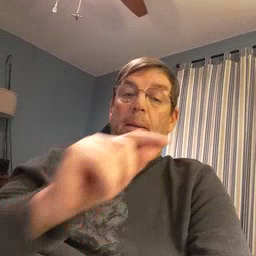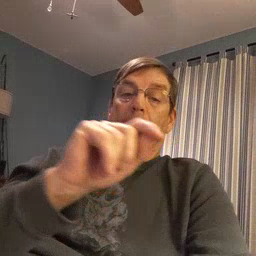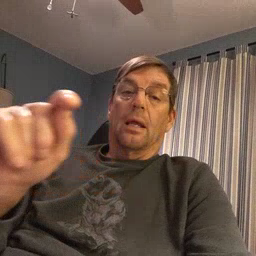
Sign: pen